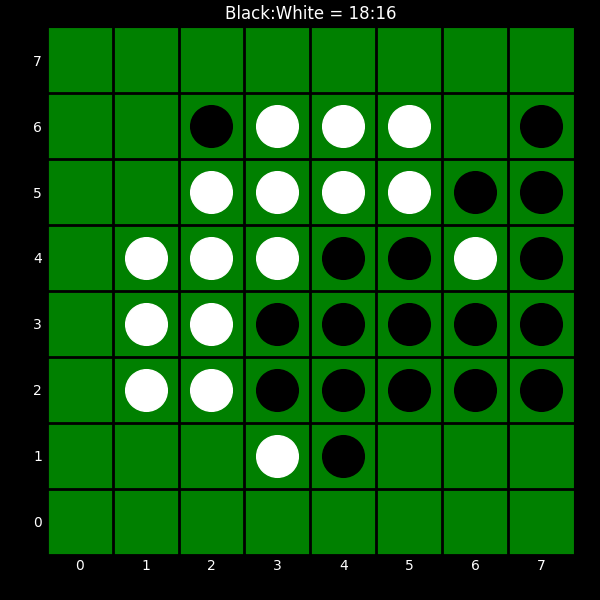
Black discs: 18
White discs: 16